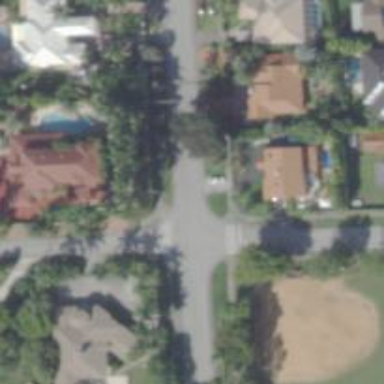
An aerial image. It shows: Road with stop sign.